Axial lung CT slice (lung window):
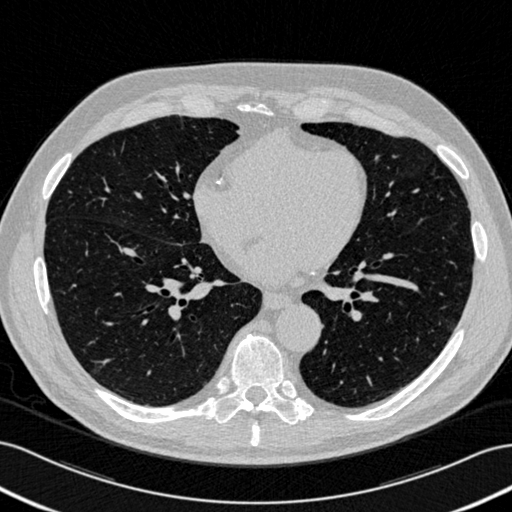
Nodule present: no